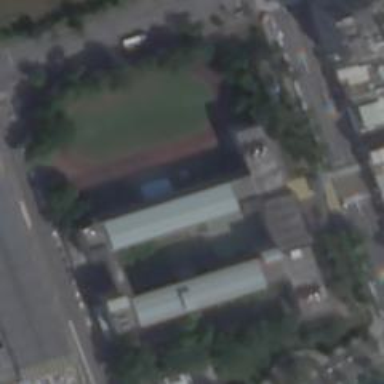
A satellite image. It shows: School that also serves as assembly point in case of emergency. It provides shelter facilities as well.